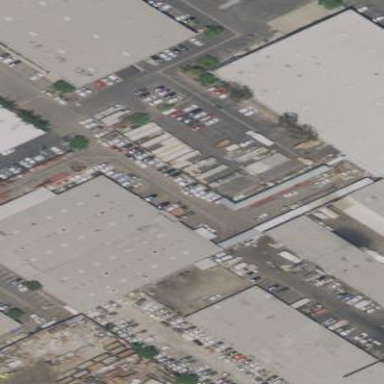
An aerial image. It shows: Warehouse.